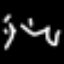
Label: diamond